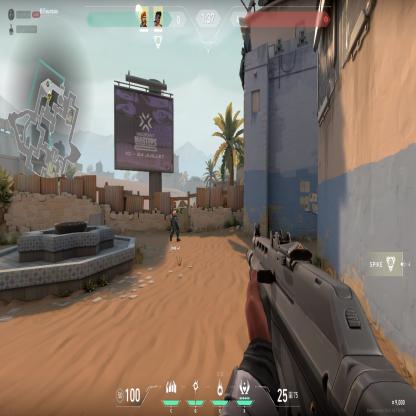
Label: teammate